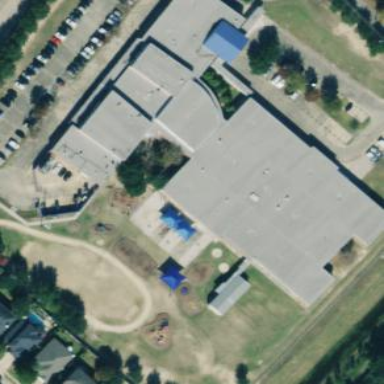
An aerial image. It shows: School.